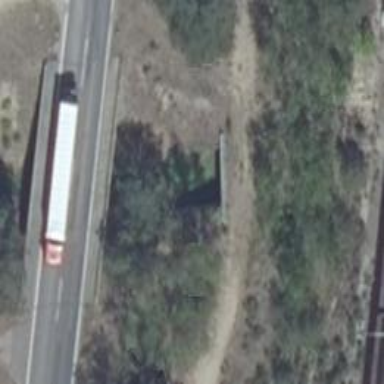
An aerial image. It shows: Culvert tunnel.